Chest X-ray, PA view. Patient: 47 years old, sex F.
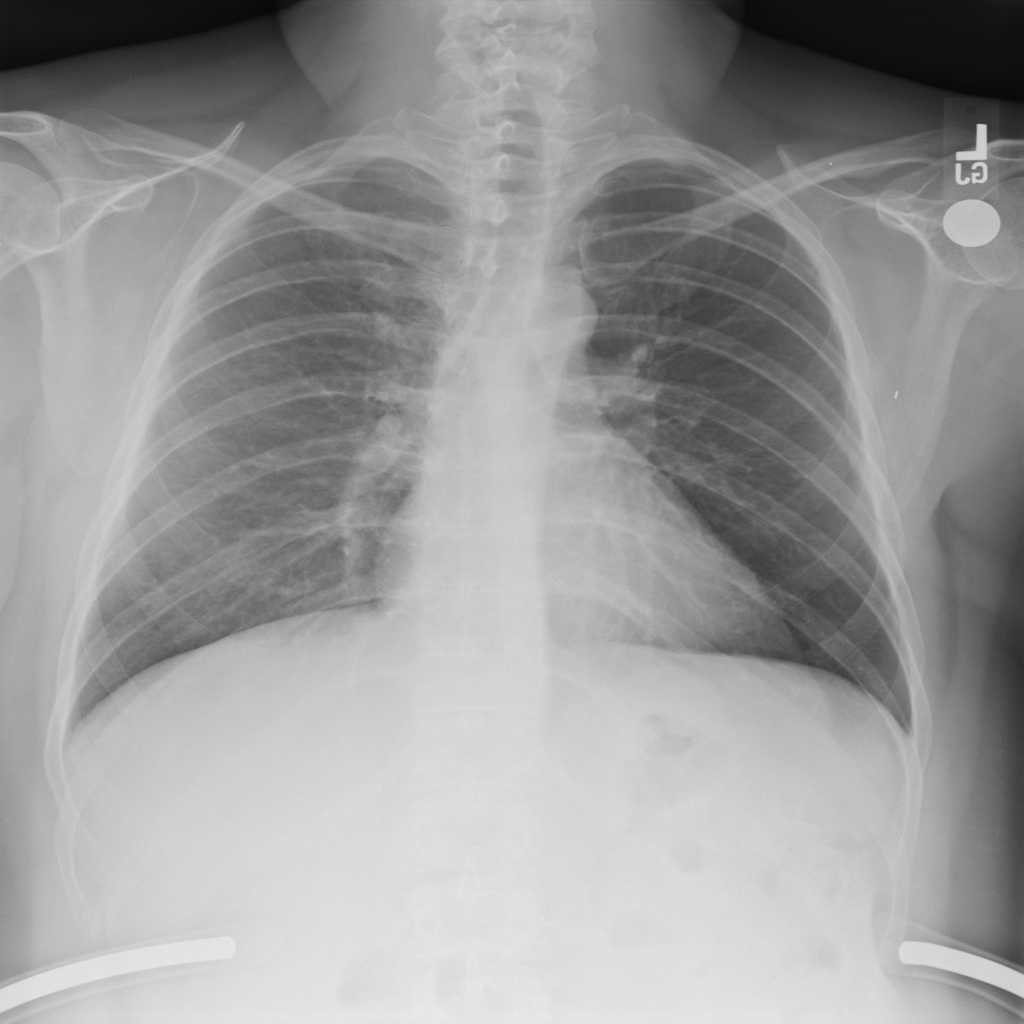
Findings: No Finding